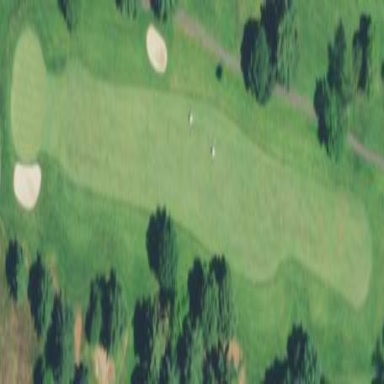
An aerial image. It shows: Rough area in golf course.